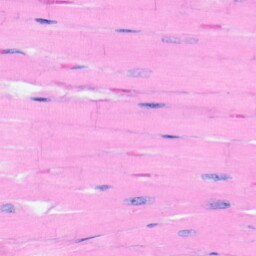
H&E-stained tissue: Heart